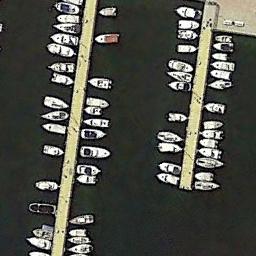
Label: harbor